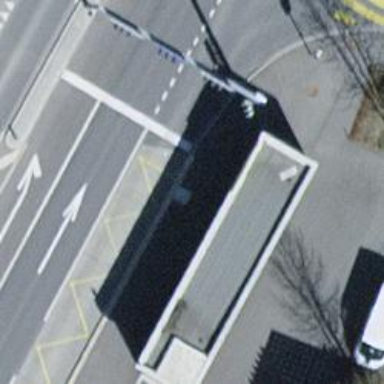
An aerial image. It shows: Bus stop with shelter. It is platform for public transport.